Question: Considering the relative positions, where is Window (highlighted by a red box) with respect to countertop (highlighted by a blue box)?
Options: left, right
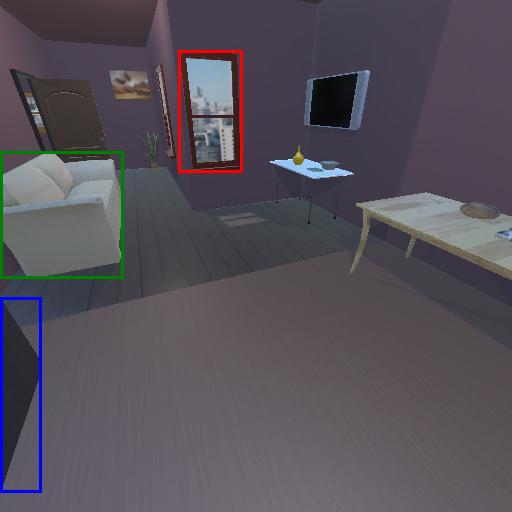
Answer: left